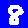
Digit: 8